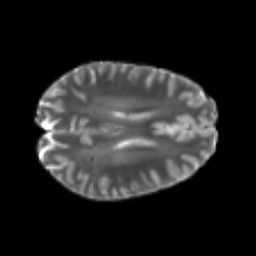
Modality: T2w
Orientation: axial
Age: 21
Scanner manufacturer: philips
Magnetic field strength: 3 T
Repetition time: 8.6 s
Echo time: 0.127 s